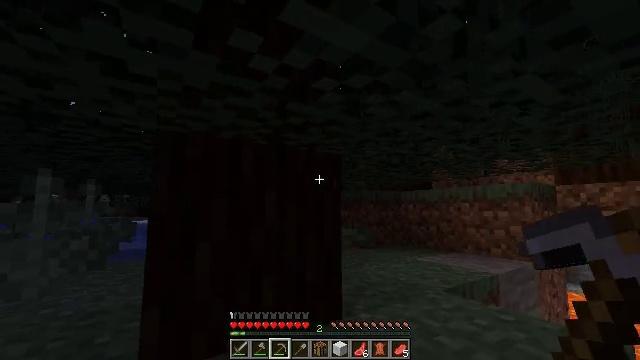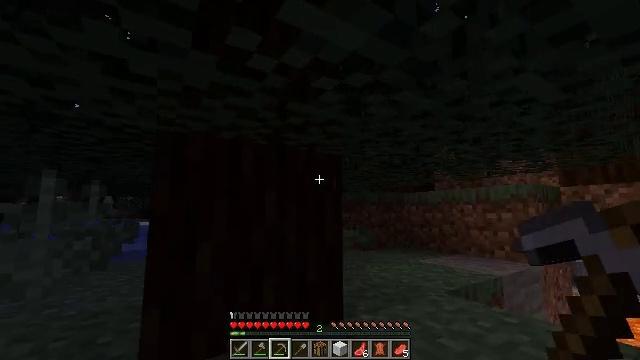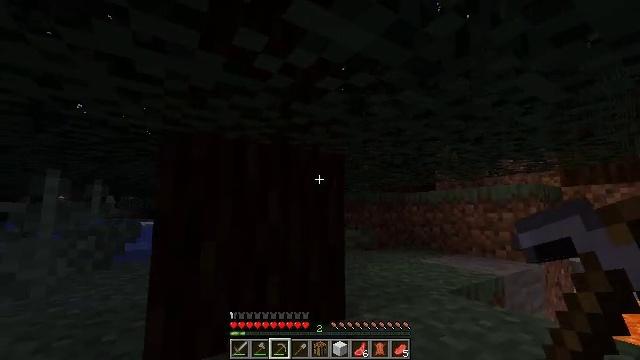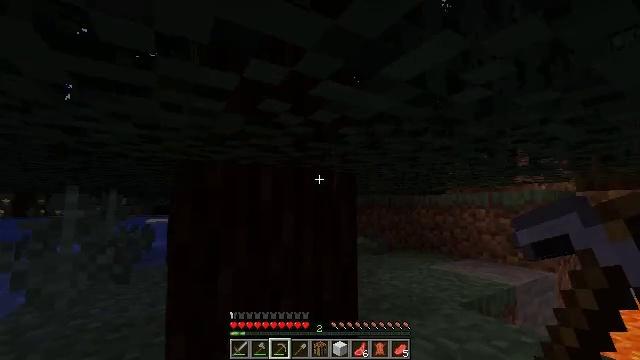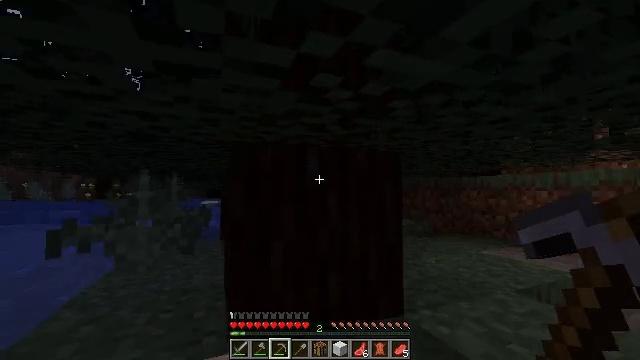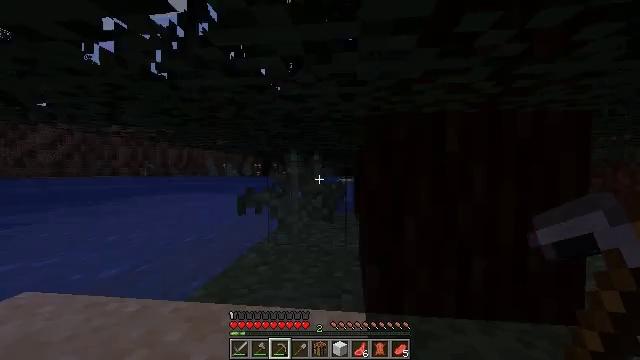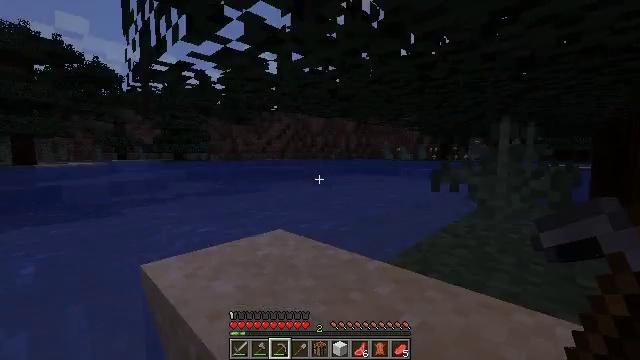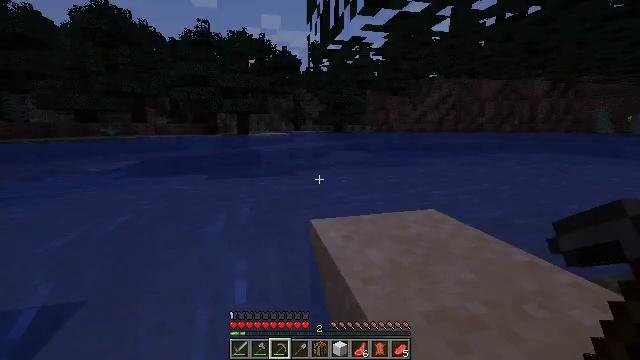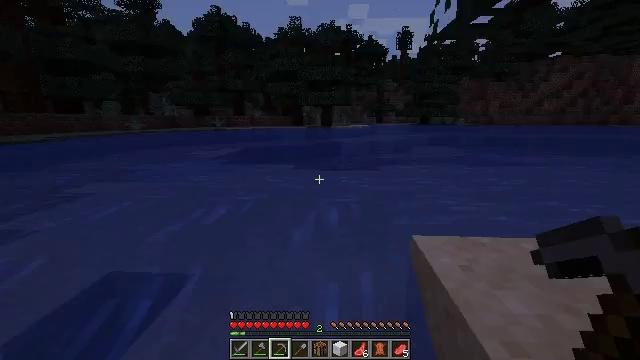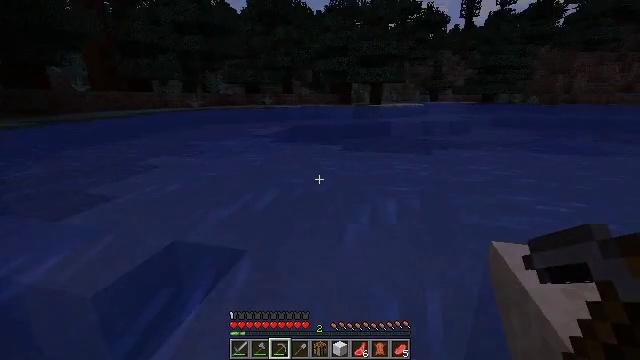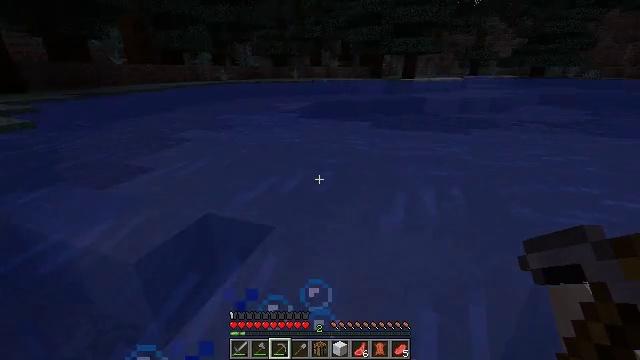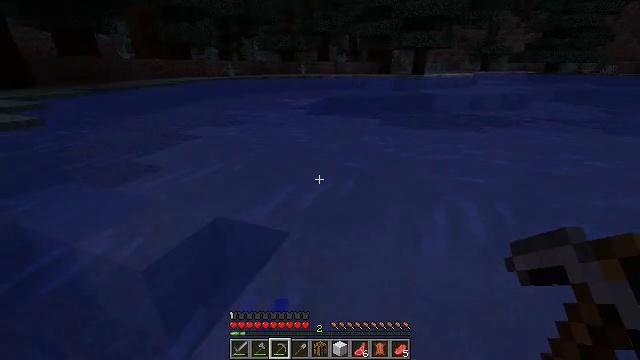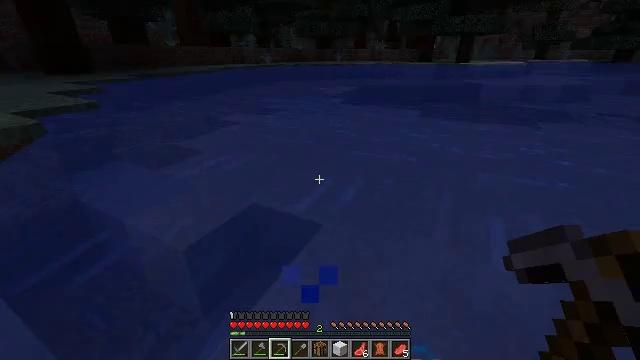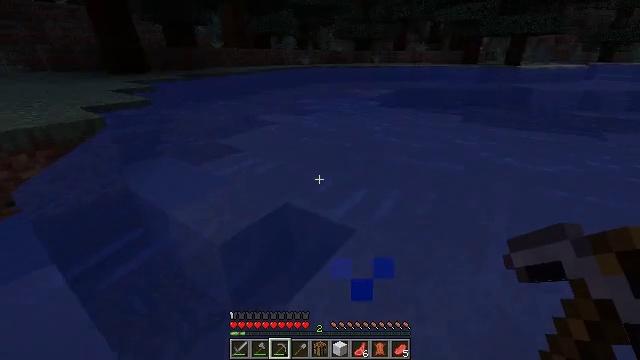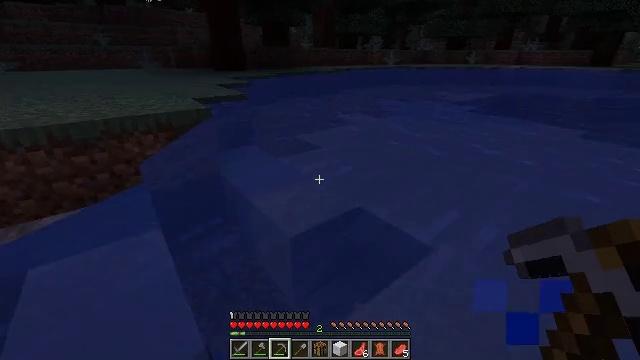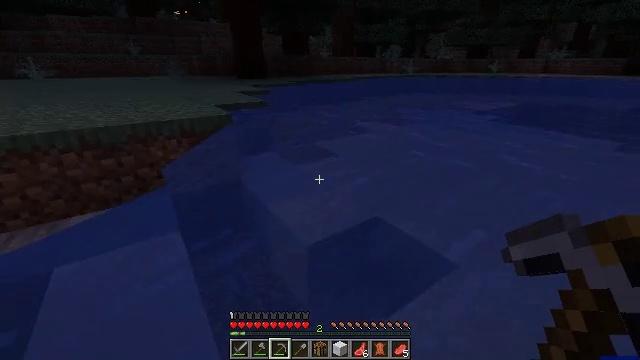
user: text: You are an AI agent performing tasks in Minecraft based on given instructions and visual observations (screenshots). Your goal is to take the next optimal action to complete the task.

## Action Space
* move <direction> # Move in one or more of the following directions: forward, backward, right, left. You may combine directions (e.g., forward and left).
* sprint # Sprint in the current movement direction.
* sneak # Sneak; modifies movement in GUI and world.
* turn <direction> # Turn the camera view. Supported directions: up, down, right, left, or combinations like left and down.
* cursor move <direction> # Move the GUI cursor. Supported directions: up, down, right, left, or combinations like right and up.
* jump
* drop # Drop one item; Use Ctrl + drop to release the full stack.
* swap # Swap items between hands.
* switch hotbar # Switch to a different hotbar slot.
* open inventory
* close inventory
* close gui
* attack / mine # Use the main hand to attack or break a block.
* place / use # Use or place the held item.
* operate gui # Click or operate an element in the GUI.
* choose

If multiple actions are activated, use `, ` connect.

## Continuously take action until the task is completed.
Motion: motion action
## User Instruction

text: Destroy the spruce leaves to get sticks and saplings.
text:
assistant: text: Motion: move forward and move left
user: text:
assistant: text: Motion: move forward and move left
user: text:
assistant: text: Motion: move forward and move left, turn left and down, jump
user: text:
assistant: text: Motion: move forward and move left, turn left and down, jump
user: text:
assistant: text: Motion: move forward and move left, turn left and down, jump
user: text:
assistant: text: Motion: move forward and move left, turn left and down, jump
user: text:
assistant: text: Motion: move forward and move left, turn left and down, jump
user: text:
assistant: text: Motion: move forward and move left, turn left and down
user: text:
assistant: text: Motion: move forward and move left, turn left and down
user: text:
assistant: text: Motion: move forward and move left, turn left and down
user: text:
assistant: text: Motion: move forward and move left, turn left
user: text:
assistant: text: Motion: move forward and move left, turn left and down
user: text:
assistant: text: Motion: move forward and move left, turn left
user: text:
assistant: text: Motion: move forward and move left, turn left
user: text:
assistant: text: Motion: move forward and move left, turn left and up
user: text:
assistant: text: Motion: move forward and move left
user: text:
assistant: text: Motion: move forward and move left, jump
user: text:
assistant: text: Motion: move forward and move left, jump
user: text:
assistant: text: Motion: move forward and move left, jump
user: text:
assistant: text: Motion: move forward and move left, jump
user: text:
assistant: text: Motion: move forward and move left
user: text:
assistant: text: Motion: move forward and move left, turn left and up, jump
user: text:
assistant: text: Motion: move forward and move left, turn left and up, jump
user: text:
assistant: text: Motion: move forward and move left, jump
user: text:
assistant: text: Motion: move forward and move left, jump
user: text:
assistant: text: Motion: move forward, turn left and up, jump
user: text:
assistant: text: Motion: move forward, turn left and up
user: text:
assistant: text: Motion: move forward, turn left and up, jump
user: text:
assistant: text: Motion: move forward, jump
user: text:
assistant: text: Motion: move forward, jump